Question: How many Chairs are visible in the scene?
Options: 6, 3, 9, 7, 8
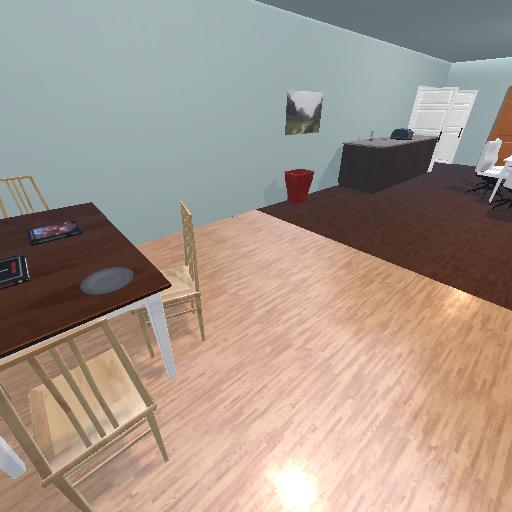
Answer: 6